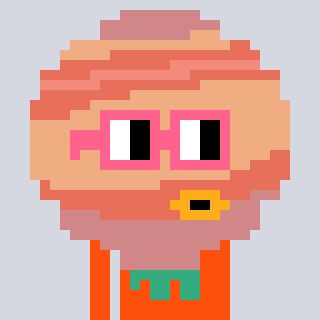
a pixel art character with square pink glasses, a jupiter-shaped head and a orange-colored body on a cool background